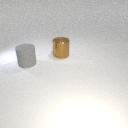
large gray rubber cylinder to the left of large brown metal cylinder